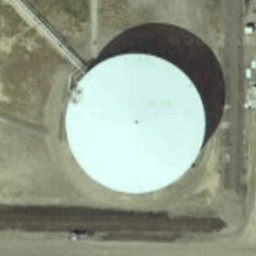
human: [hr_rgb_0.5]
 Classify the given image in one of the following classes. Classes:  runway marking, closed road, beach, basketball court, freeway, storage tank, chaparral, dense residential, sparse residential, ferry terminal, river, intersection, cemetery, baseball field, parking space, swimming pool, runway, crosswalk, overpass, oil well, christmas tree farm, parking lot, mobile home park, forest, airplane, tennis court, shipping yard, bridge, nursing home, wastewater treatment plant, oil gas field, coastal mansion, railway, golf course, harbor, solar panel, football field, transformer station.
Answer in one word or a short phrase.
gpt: storage tank